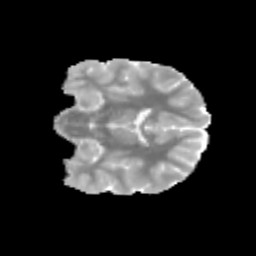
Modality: MD
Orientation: coronal
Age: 10
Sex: male
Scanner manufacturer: siemens
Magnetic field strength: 3 T
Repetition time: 3.8 s
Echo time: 0.07 s